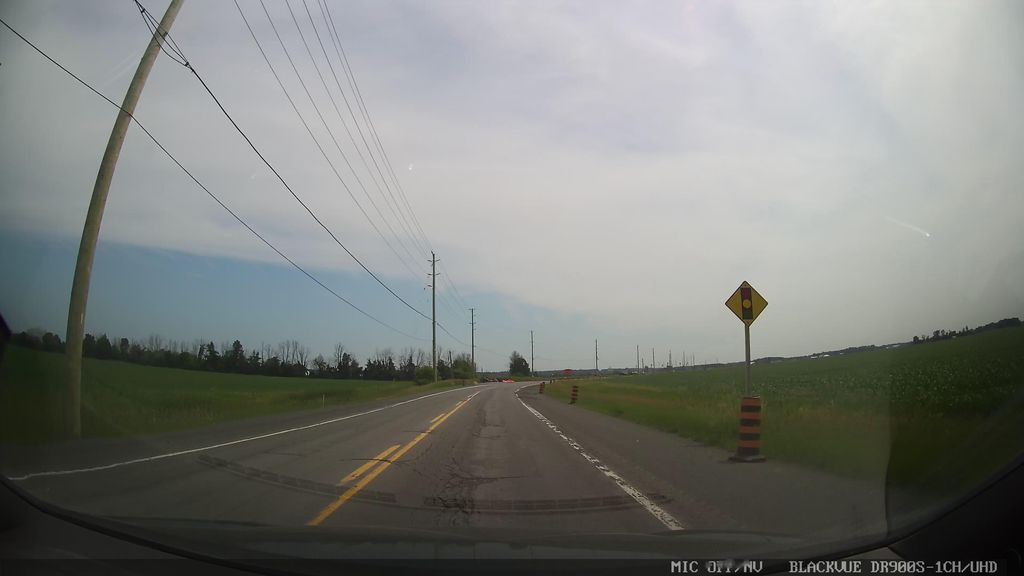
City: ottawa-gatineau